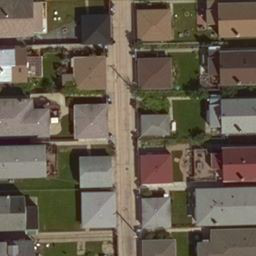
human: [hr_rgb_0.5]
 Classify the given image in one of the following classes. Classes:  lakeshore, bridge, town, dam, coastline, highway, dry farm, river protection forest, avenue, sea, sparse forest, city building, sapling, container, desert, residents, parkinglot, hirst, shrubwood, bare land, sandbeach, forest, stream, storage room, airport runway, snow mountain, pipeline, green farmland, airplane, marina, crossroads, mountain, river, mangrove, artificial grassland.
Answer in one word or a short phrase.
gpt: residents